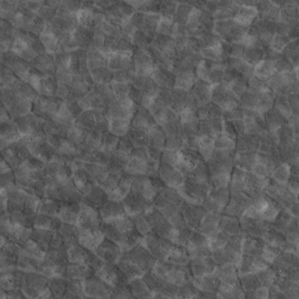
Label: non_frost